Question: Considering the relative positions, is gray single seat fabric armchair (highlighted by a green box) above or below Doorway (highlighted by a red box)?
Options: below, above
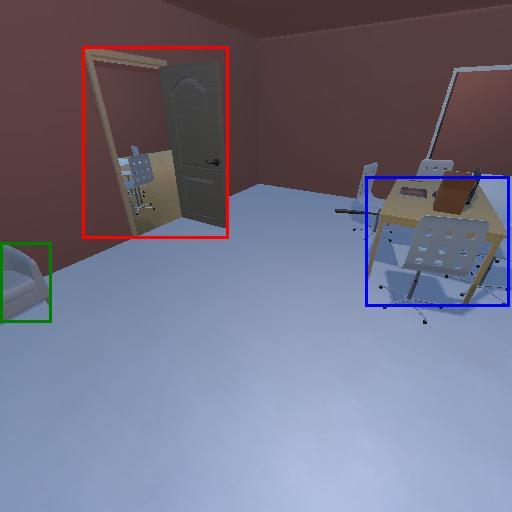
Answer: below